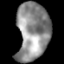
Tissue: lung
Cell type: Myeloid cells
Senescence score: 0.2049
Nuclear area (px): 1833
Mean DAPI intensity: 142.388